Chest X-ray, AP view. Patient: 61 years old, sex M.
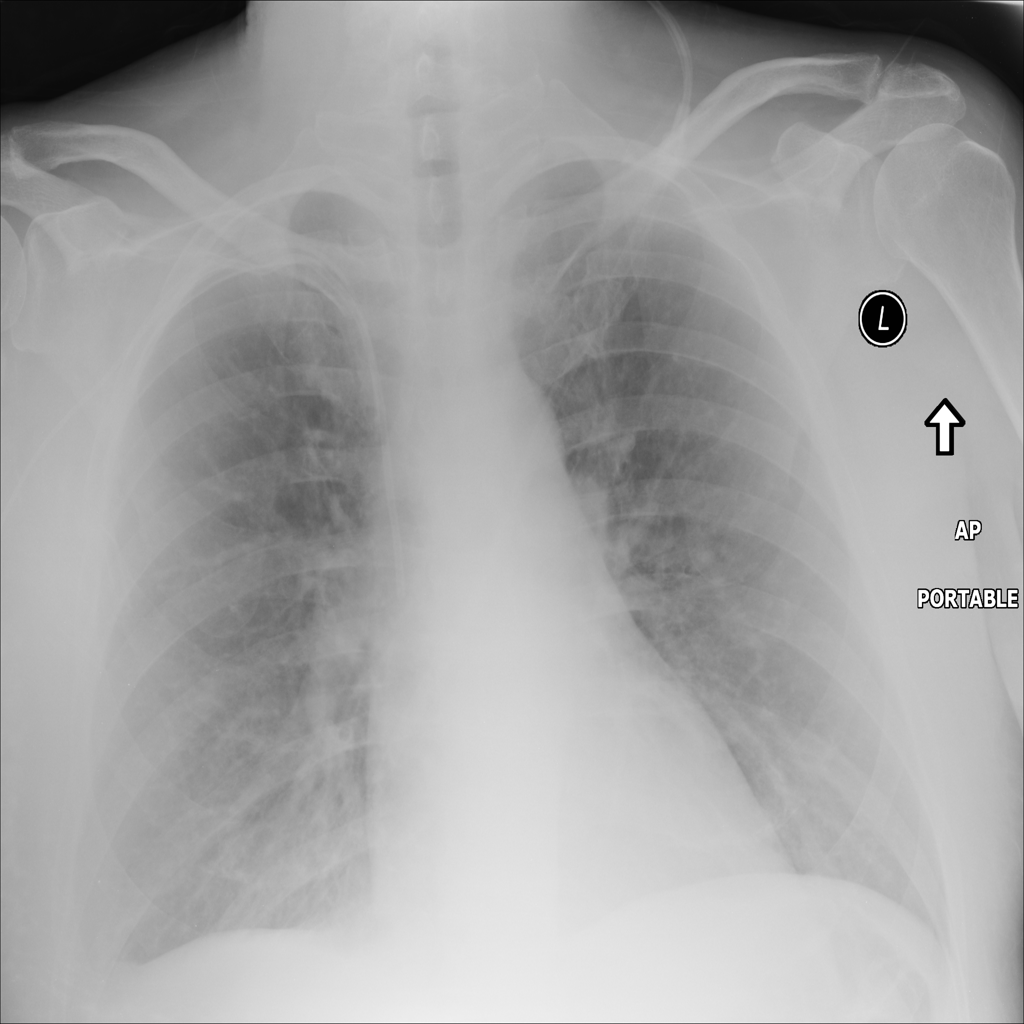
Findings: Infiltration